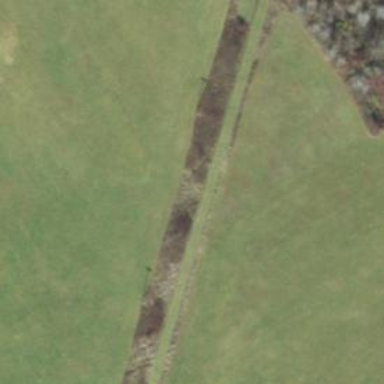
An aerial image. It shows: Abandoned railway.